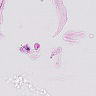
Metastatic tissue present: no